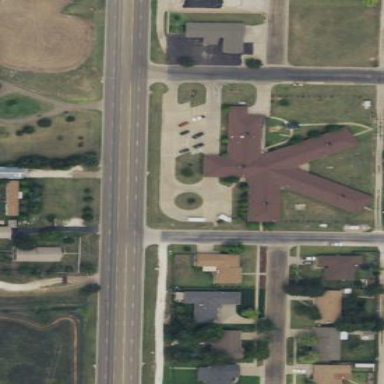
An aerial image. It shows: Nursing home building.